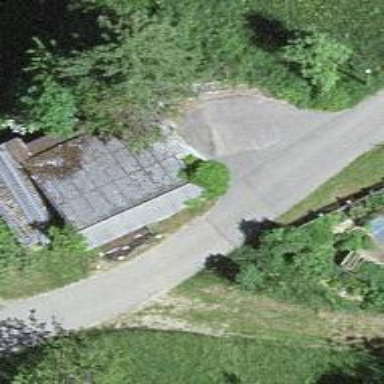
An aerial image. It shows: Shed.